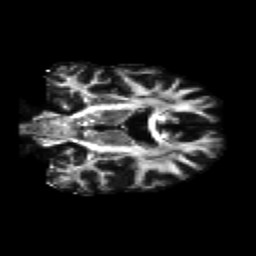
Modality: FA
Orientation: coronal
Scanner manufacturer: siemens
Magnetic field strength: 3 T
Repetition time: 8.8 s
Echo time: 0.085 s